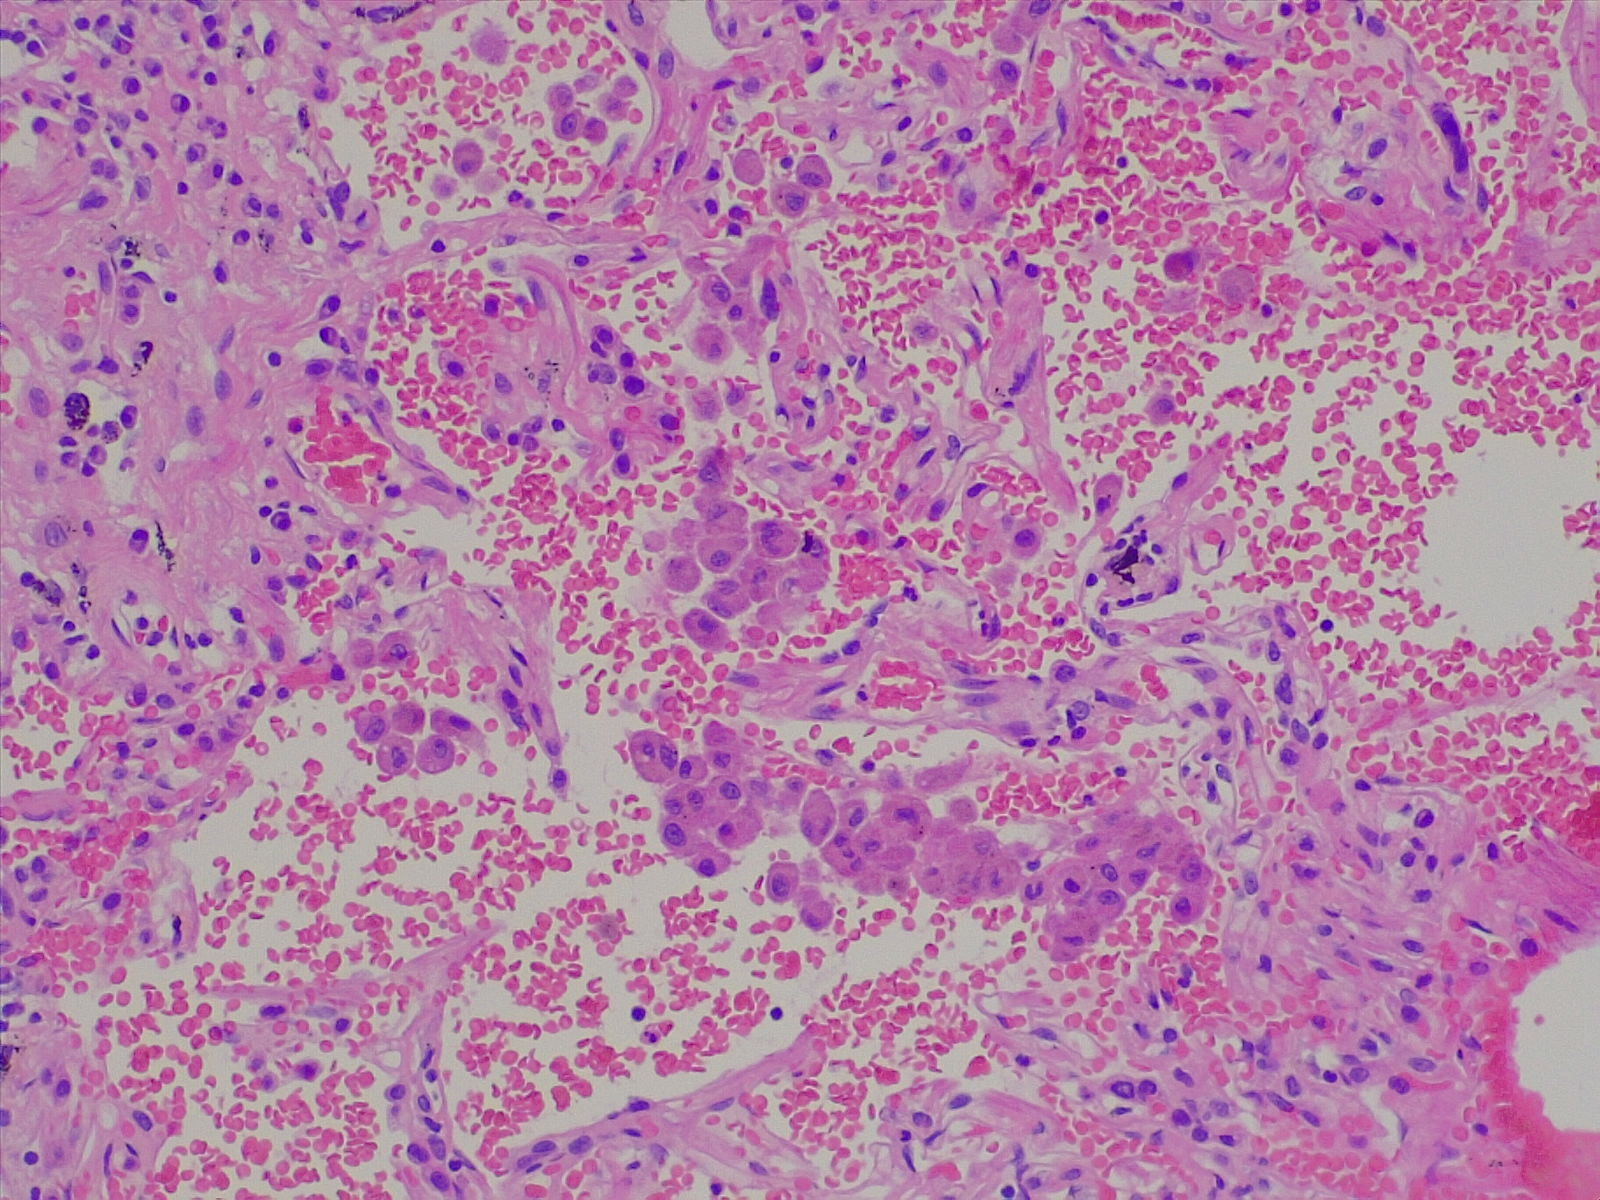
Label: normal lung tissue